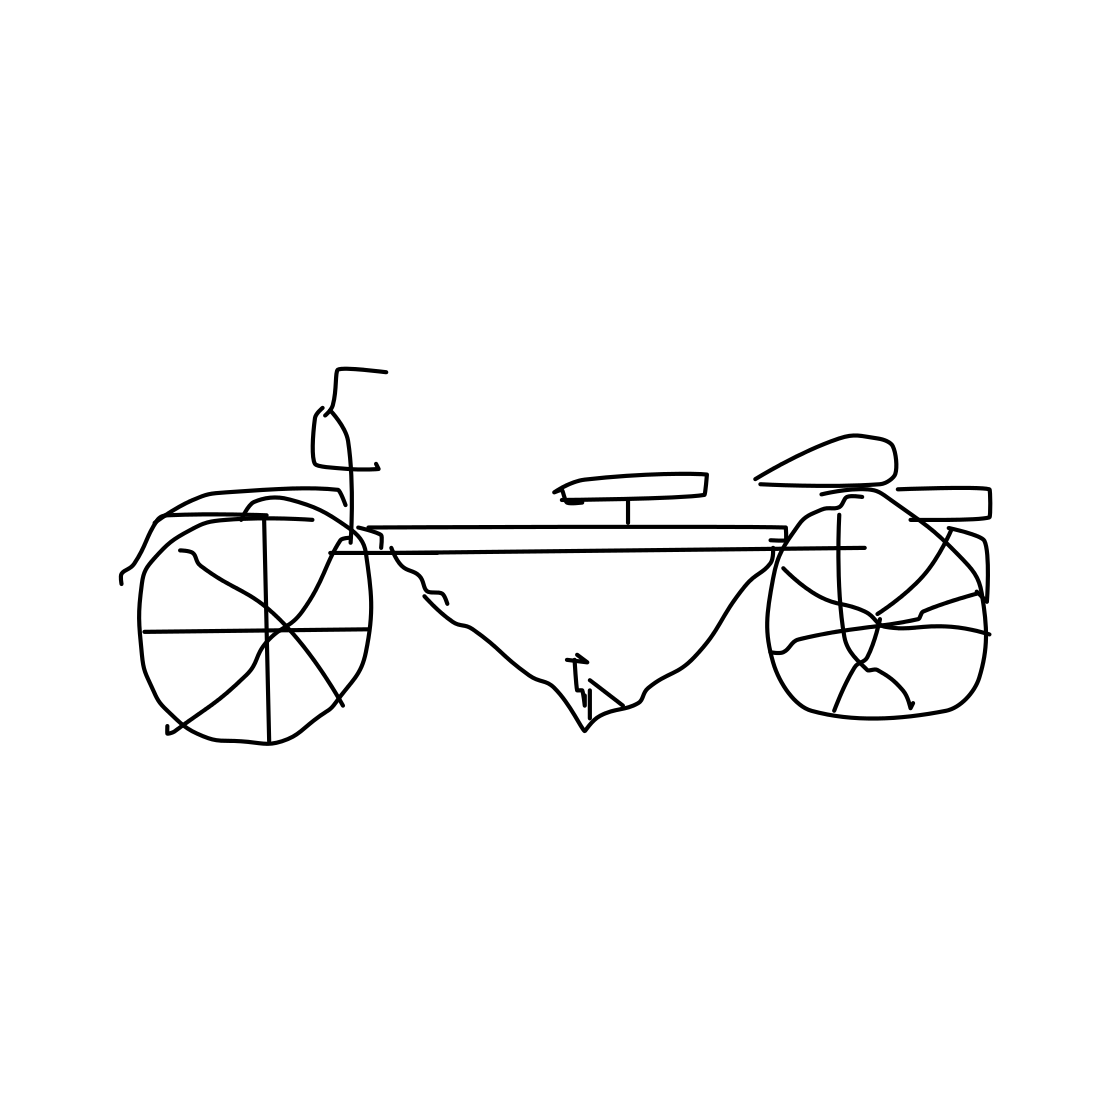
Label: bicycle